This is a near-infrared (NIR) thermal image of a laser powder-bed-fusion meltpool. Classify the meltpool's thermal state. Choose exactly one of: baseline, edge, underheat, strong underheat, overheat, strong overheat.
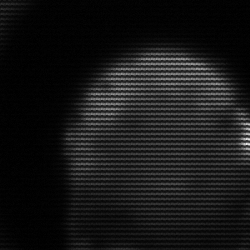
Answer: edge